Question: I'm working on my 1st WinJS app for Windows 8 and I'm just trying to replace the base code given in 2 grid template and I'm getting this error:
'''
Unable to get property 'forEach' of undefined or null reference
'''
My code:
'''
getData().forEach(function (item) {
list.push(item);
});
'''
The initial function:
'''
function getData() {
// JSON request
WinJS.xhr({
type: "GET",
url: "http://mytld.com/mobile/pagethatreturnsjsondata.php"
}).then(
function (response) {
OnSuccessCall(response);
},
function (error) {
var err = error;
console.log("Error : " + err.message);
},
function (progress) { }
);
}
'''
The following is getting the data from a php webservice which is returning JSON data:
'''
function OnSuccessCall(response) {
var itemContent = "<p>Item Content</p>";
var itemDescription = "Item Description";
var groupDescription = "Group Description";
// These three strings encode placeholder images. You will want to set the
// backgroundImage property in your real data to be URLs to images.
var darkGray = "data:image/png;base64,iVBORw0KGgoAAAANSUhEUgAAAAEAAAABCAYAAAAfFcSJAAAAAXNSR0IArs4c6QAAAARnQU1BAACxjwv8YQUAAAAJcEhZcwAADsQAAA7EAZUrDhsAAAANSURBVBhXY3B0cPoPAANMAcOba1BlAAAAAElFTkSuQmCC";
var lightGray = "data:image/png;base64,iVBORw0KGgoAAAANSUhEUgAAAAEAAAABCAYAAAAfFcSJAAAAAXNSR0IArs4c6QAAAARnQU1BAACxjwv8YQUAAAAJcEhZcwAADsQAAA7EAZUrDhsAAAANSURBVBhXY7h4+cp/AAhpA3h+ANDKAAAAAElFTkSuQmCC";
var mediumGray = "data:image/png;base64,iVBORw0KGgoAAAANSUhEUgAAAAEAAAABCAYAAAAfFcSJAAAAAXNSR0IArs4c6QAAAARnQU1BAACxjwv8YQUAAAAJcEhZcwAADsQAAA7EAZUrDhsAAAANSURBVBhXY5g8dcZ/AAY/AsAlWFQ+AAAAAElFTkSuQmCC";
// Each of these sample groups must have a unique key to be displayed separately.
var sampleGroups = [
{ key: "group1", title: "prayers", subtitle: "submitted prayers", backgroundImage: darkGray, description: groupDescription }
];
var x = response.responseText.length;
var json = JSON.parse(response.responseText);
var sampleItems = [];
for (var i = 0; i < json.length - 1; i++) {
sampleItems.push({
group: sampleGroups[0],
title: json[i].text,
subtitle: "Item Subtitle: 1",
description: itemDescription,
content: itemContent,
backgroundImage: lightGray
});
}
return sampleItems;
}
'''
I'm able to see data in sampleItems:

I'm obviously doing something wrong, as when I compare my object results with the results from the original example data they are virtually the same.
Any help is appreciated.
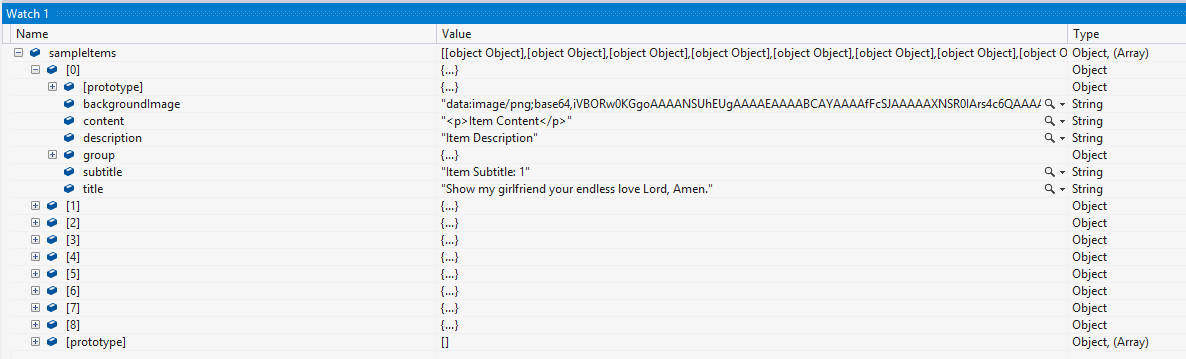
Answer: Your 'getData()' function does not have a 'return' statement, so it returns 'undefined'. And you cannot 'forEach' on 'undefined'.
Looking at the bigger picture: Your 'getData()' uses 'xhr', so it does not actually return the results, Instead, it gets the data asynchronously. You therefore cannot 'forEach' the return value because the results don't exist yet. You have to wait for the promise to complete, and then you can call 'forEach' on the promise result.
'''
function getData() {
// add "return" here so the function returns a Promise
return WinJS.xhr({
type: "GET",
url: "http://mytld.com/mobile/pagethatreturnsjsondata.php"
}).then(
function (response) {
// add "return" here to specify the promise's completed value
return OnSuccessCall(response);
},
function (error) {
var err = error;
console.log("Error : " + err.message);
},
function (progress) { }
);
}
'''
Now that 'getData()' returns something (a Promise) you can schedule work to occur when the promise completes.
'''
getData().then(function(results) { results.forEach(...) });
'''